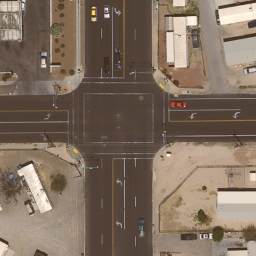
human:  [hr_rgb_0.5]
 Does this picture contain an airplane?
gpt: no

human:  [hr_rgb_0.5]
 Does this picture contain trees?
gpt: yes

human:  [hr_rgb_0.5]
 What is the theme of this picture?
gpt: intersection

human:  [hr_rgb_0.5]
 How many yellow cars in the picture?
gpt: one

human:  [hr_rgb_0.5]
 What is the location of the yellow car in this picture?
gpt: up